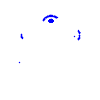
Particle: pion